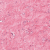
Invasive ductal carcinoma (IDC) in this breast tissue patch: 0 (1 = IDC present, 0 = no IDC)